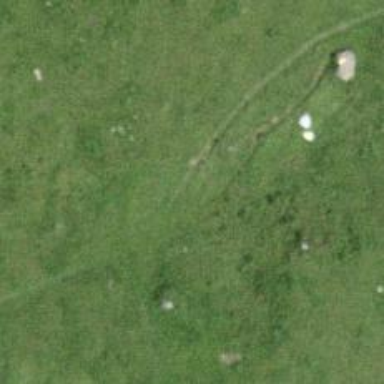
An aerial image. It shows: Path covered in grass.